Question: I'm trying to create my first Facebook Android Application but it doesn't work.
<URL>
It doesn't print my name in "hello word" string and The app enters in a infinite loop.
Main Class
'''
package com.firstandroidappalf;
import android.os.Bundle;
import android.app.Activity;
import android.content.Intent;
import android.widget.TextView;
import com.facebook.*;
import com.facebook.model.*;
public class MainActivity extends Activity {
@Override
public void onCreate(Bundle savedInstanceState) {
super.onCreate(savedInstanceState);
setContentView(R.layout.activity_main);
// start Facebook Login
Session.openActiveSession(this, true, new Session.StatusCallback() {
// callback when session changes state
@Override
public void call(Session session, SessionState state, Exception exception) {
if (session.isOpened()) {
// make request to the /me API
Request.executeMeRequestAsync(session, new Request.GraphUserCallback() {
// callback after Graph API response with user object
@Override
public void onCompleted(GraphUser user, Response response) {
if (user != null) {
TextView welcome = (TextView) findViewById(R.id.welcome);
welcome.setText("Hello " + user.getName() + "!");
}
}
});
}
}
});
}
@Override
public void onActivityResult(int requestCode, int resultCode, Intent data) {
super.onActivityResult(requestCode, resultCode, data);
Session.getActiveSession().onActivityResult(this, requestCode, resultCode, data);
}
}
'''
Manifest
'''
<?xml version="1.0" encoding="utf-8"?>
<manifest xmlns:android="http://schemas.android.com/apk/res/android"
package="com.firstandroidappalf"
android:versionCode="1"
android:versionName="1.0" >
<uses-sdk
android:minSdkVersion="8"
android:targetSdkVersion="18" />
<uses-permission android:name="android.permission.INTERNET"/>
<application
android:allowBackup="true"
android:icon="@drawable/ic_launcher"
android:label="@string/app_name"
android:theme="@style/AppTheme" >
<activity
android:name="com.firstandroidappalf.MainActivity"
android:label="@string/app_name" >
<intent-filter>
<action android:name="android.intent.action.MAIN" />
<category android:name="android.intent.category.LAUNCHER" />
</intent-filter>
</activity>
<meta-data android:value="@string/app_id" android:name="com.facebook.sdk.ApplicationId"/>
<activity android:name="com.facebook.LoginActivity"></activity>
</application>
'''
String resourc
'''
<string name="app_name">First Android App</string>
<string name="action_settings">Settings</string>
<string name="hello_world">Hello world!</string>
<string name="app_id">6427XXXX9097984</string>
'''
keyhashes
<URL>
Log cat Errors:
12-19 17:16:19.870: E/SpannableStringBuilder(19027): SPAN_EXCLUSIVE_EXCLUSIVE spans cannot have a zero length
12-19 17:16:19.870: E/SpannableStringBuilder(19027): SPAN_EXCLUSIVE_EXCLUSIVE spans cannot have a zero length
12-19 17:36:19.785: E/SpannableStringBuilder(19027): SPAN_EXCLUSIVE_EXCLUSIVE spans cannot have a zero length
12-19 17:36:19.785: E/SpannableStringBuilder(19027): SPAN_EXCLUSIVE_EXCLUSIVE spans cannot have a zero length

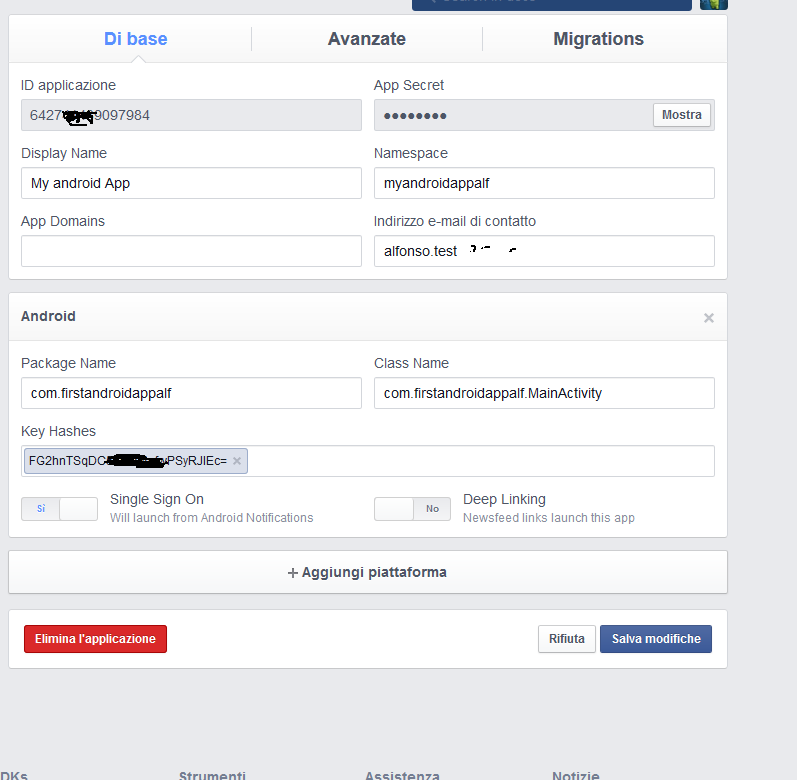
Answer: After 1 day I solved.
The problem was the keyhash to put on android developer because the keyhash created with openssl or the tool in <URL> is wrong.
My correct solution is below but for more information about this issue you can look
Troubleshooting section in <URL>
'''
//imports:
import java.security.MessageDigest;
import java.security.NoSuchAlgorithmException;
import android.os.Bundle;
import android.app.Activity;
import android.content.Intent;
import android.content.pm.PackageInfo;
import android.content.pm.PackageManager;
import android.content.pm.PackageManager.NameNotFoundException;
import android.content.pm.Signature;
import android.util.Base64;
import android.util.Log;
import android.widget.TextView;
import com.facebook.*;
import com.facebook.model.*;
@Override
public void onCreate(Bundle savedInstanceState) {
super.onCreate(savedInstanceState);
setContentView(R.layout.activity_main);
try {
**//be careful to put the correct package name, it was mmy first mistake**
PackageInfo info = getPackageManager().getPackageInfo("[your package name, e.g. com.yourcompany.yourapp]", PackageManager.GET_SIGNATURES);
for (Signature signature : info.signatures) {
MessageDigest md = MessageDigest.getInstance("SHA");
md.update(signature.toByteArray());
Log.d("Hash Key:","Hash Key " +Base64.encodeToString(md.digest(), Base64.DEFAULT));
}
} catch (NameNotFoundException e) {
} catch (NoSuchAlgorithmException e) {
}
...
}
'''